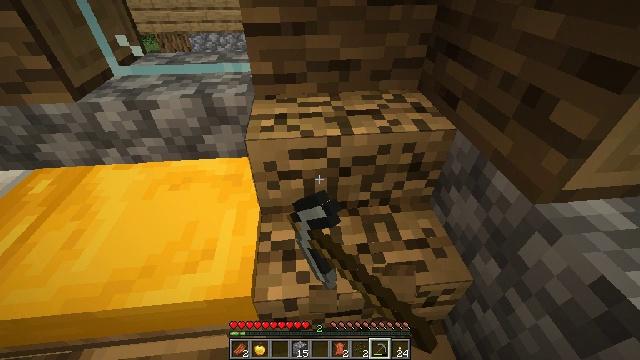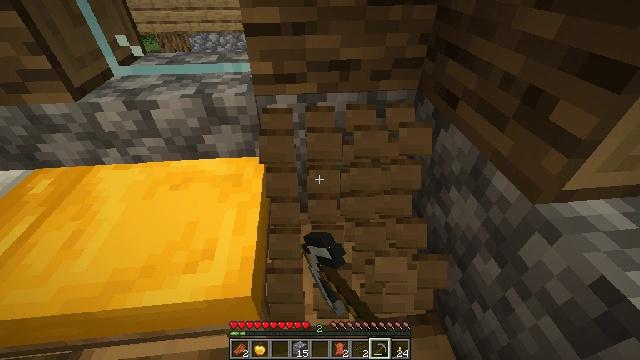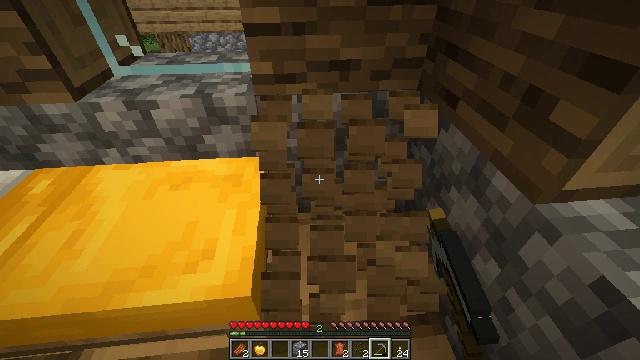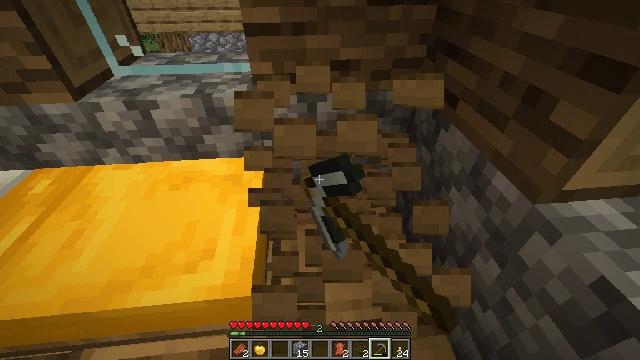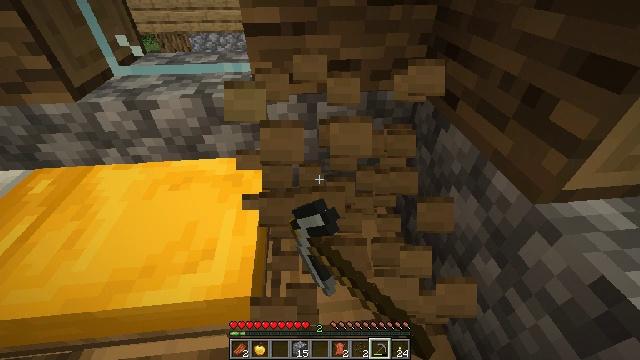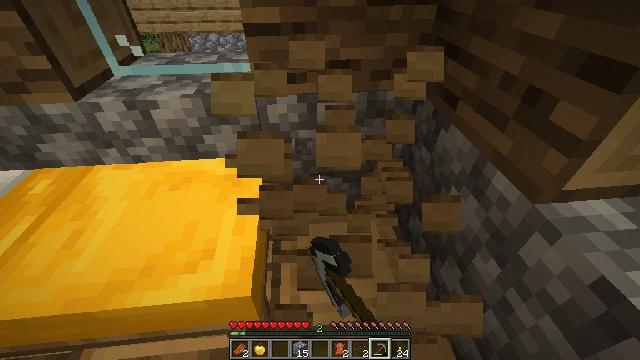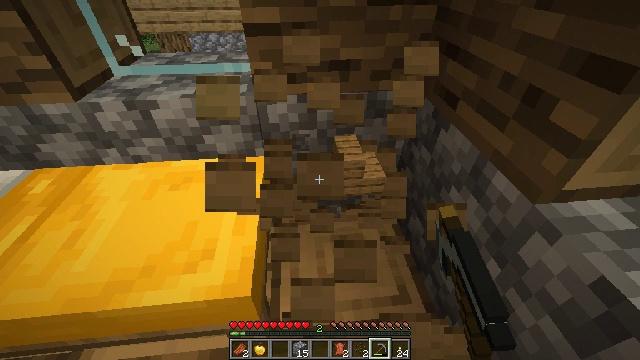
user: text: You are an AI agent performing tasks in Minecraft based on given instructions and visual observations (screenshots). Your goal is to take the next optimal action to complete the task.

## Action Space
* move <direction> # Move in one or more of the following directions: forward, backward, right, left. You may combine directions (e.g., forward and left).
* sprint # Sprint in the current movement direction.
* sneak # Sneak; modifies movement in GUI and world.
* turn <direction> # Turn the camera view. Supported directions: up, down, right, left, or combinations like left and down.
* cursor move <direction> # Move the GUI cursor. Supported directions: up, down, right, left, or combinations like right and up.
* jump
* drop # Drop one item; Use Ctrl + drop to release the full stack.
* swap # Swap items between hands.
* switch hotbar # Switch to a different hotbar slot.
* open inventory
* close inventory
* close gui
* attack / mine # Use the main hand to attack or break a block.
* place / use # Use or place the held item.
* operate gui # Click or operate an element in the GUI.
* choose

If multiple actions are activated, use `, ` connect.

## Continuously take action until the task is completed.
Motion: motion action
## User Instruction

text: Mine oak stairs.
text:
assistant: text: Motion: attack / mine
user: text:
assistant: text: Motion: attack / mine
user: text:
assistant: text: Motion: attack / mine
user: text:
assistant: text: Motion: attack / mine
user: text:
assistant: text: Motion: attack / mine
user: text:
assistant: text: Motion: attack / mine
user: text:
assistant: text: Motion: attack / mine